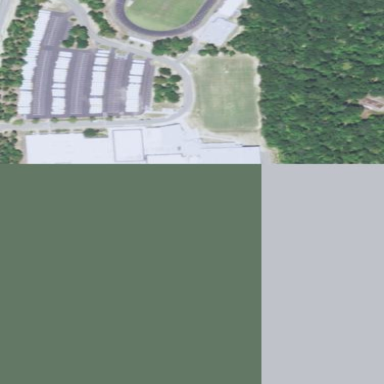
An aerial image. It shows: School.